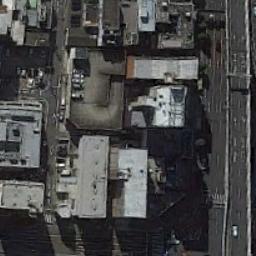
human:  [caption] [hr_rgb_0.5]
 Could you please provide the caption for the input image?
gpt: The green space is large .

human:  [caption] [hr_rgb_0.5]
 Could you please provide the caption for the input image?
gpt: In a business district there are many tall buildings of different shapes and several roads and many trees .

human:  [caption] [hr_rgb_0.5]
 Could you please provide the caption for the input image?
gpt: The commercial area is near the road .

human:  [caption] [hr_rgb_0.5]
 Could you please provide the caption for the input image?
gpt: A commercial area has some buildings and some roads go through the commercial area .

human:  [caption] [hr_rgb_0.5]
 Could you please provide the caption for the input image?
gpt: There are some buildings by the roadside on a commercial area .